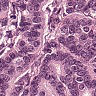
Metastatic tissue present: yes